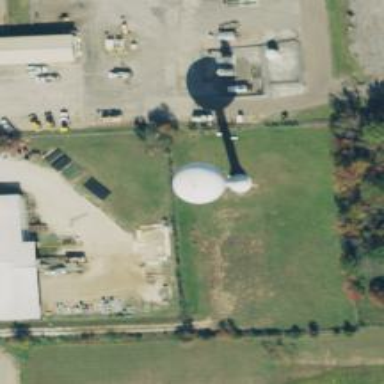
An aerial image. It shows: Water tower that is man-made.